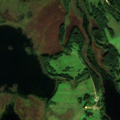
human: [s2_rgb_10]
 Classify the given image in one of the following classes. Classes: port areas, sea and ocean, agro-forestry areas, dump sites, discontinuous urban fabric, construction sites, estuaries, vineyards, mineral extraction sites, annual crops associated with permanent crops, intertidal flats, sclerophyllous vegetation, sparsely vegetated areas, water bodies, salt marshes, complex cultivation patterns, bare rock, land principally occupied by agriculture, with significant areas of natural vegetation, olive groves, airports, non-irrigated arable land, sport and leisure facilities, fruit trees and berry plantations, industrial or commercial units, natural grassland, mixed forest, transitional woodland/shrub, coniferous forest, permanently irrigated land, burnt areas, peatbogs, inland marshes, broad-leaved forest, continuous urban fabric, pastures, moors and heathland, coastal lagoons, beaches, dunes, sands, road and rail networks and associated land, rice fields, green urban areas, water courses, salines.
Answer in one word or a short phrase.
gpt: complex cultivation patterns, land principally occupied by agriculture, with significant areas of natural vegetation, broad-leaved forest, transitional woodland/shrub, inland marshes, water bodies